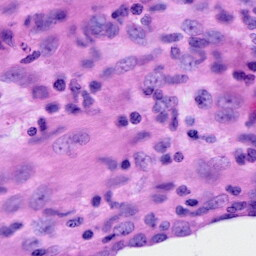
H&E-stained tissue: Ovarian